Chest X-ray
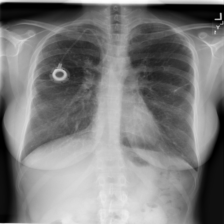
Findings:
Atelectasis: negative
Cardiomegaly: negative
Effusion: negative
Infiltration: negative
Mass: negative
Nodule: negative
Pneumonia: negative
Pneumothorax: negative
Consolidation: positive
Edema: negative
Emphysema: negative
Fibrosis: negative
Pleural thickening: negative
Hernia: negative